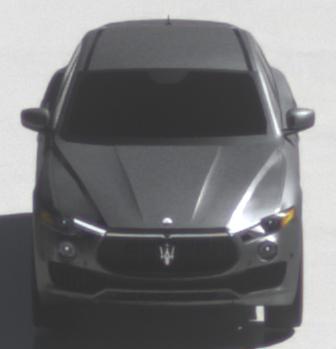
Make: Maserati
Model: Levante GT Hybrid
Detailed model: Levante
Model produced from: 2021/07
Model produced until: 2022/10
Doors: 4
Color: gray
Road condition: wet road
Daytime: midday
Contrast: high contrast